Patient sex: M
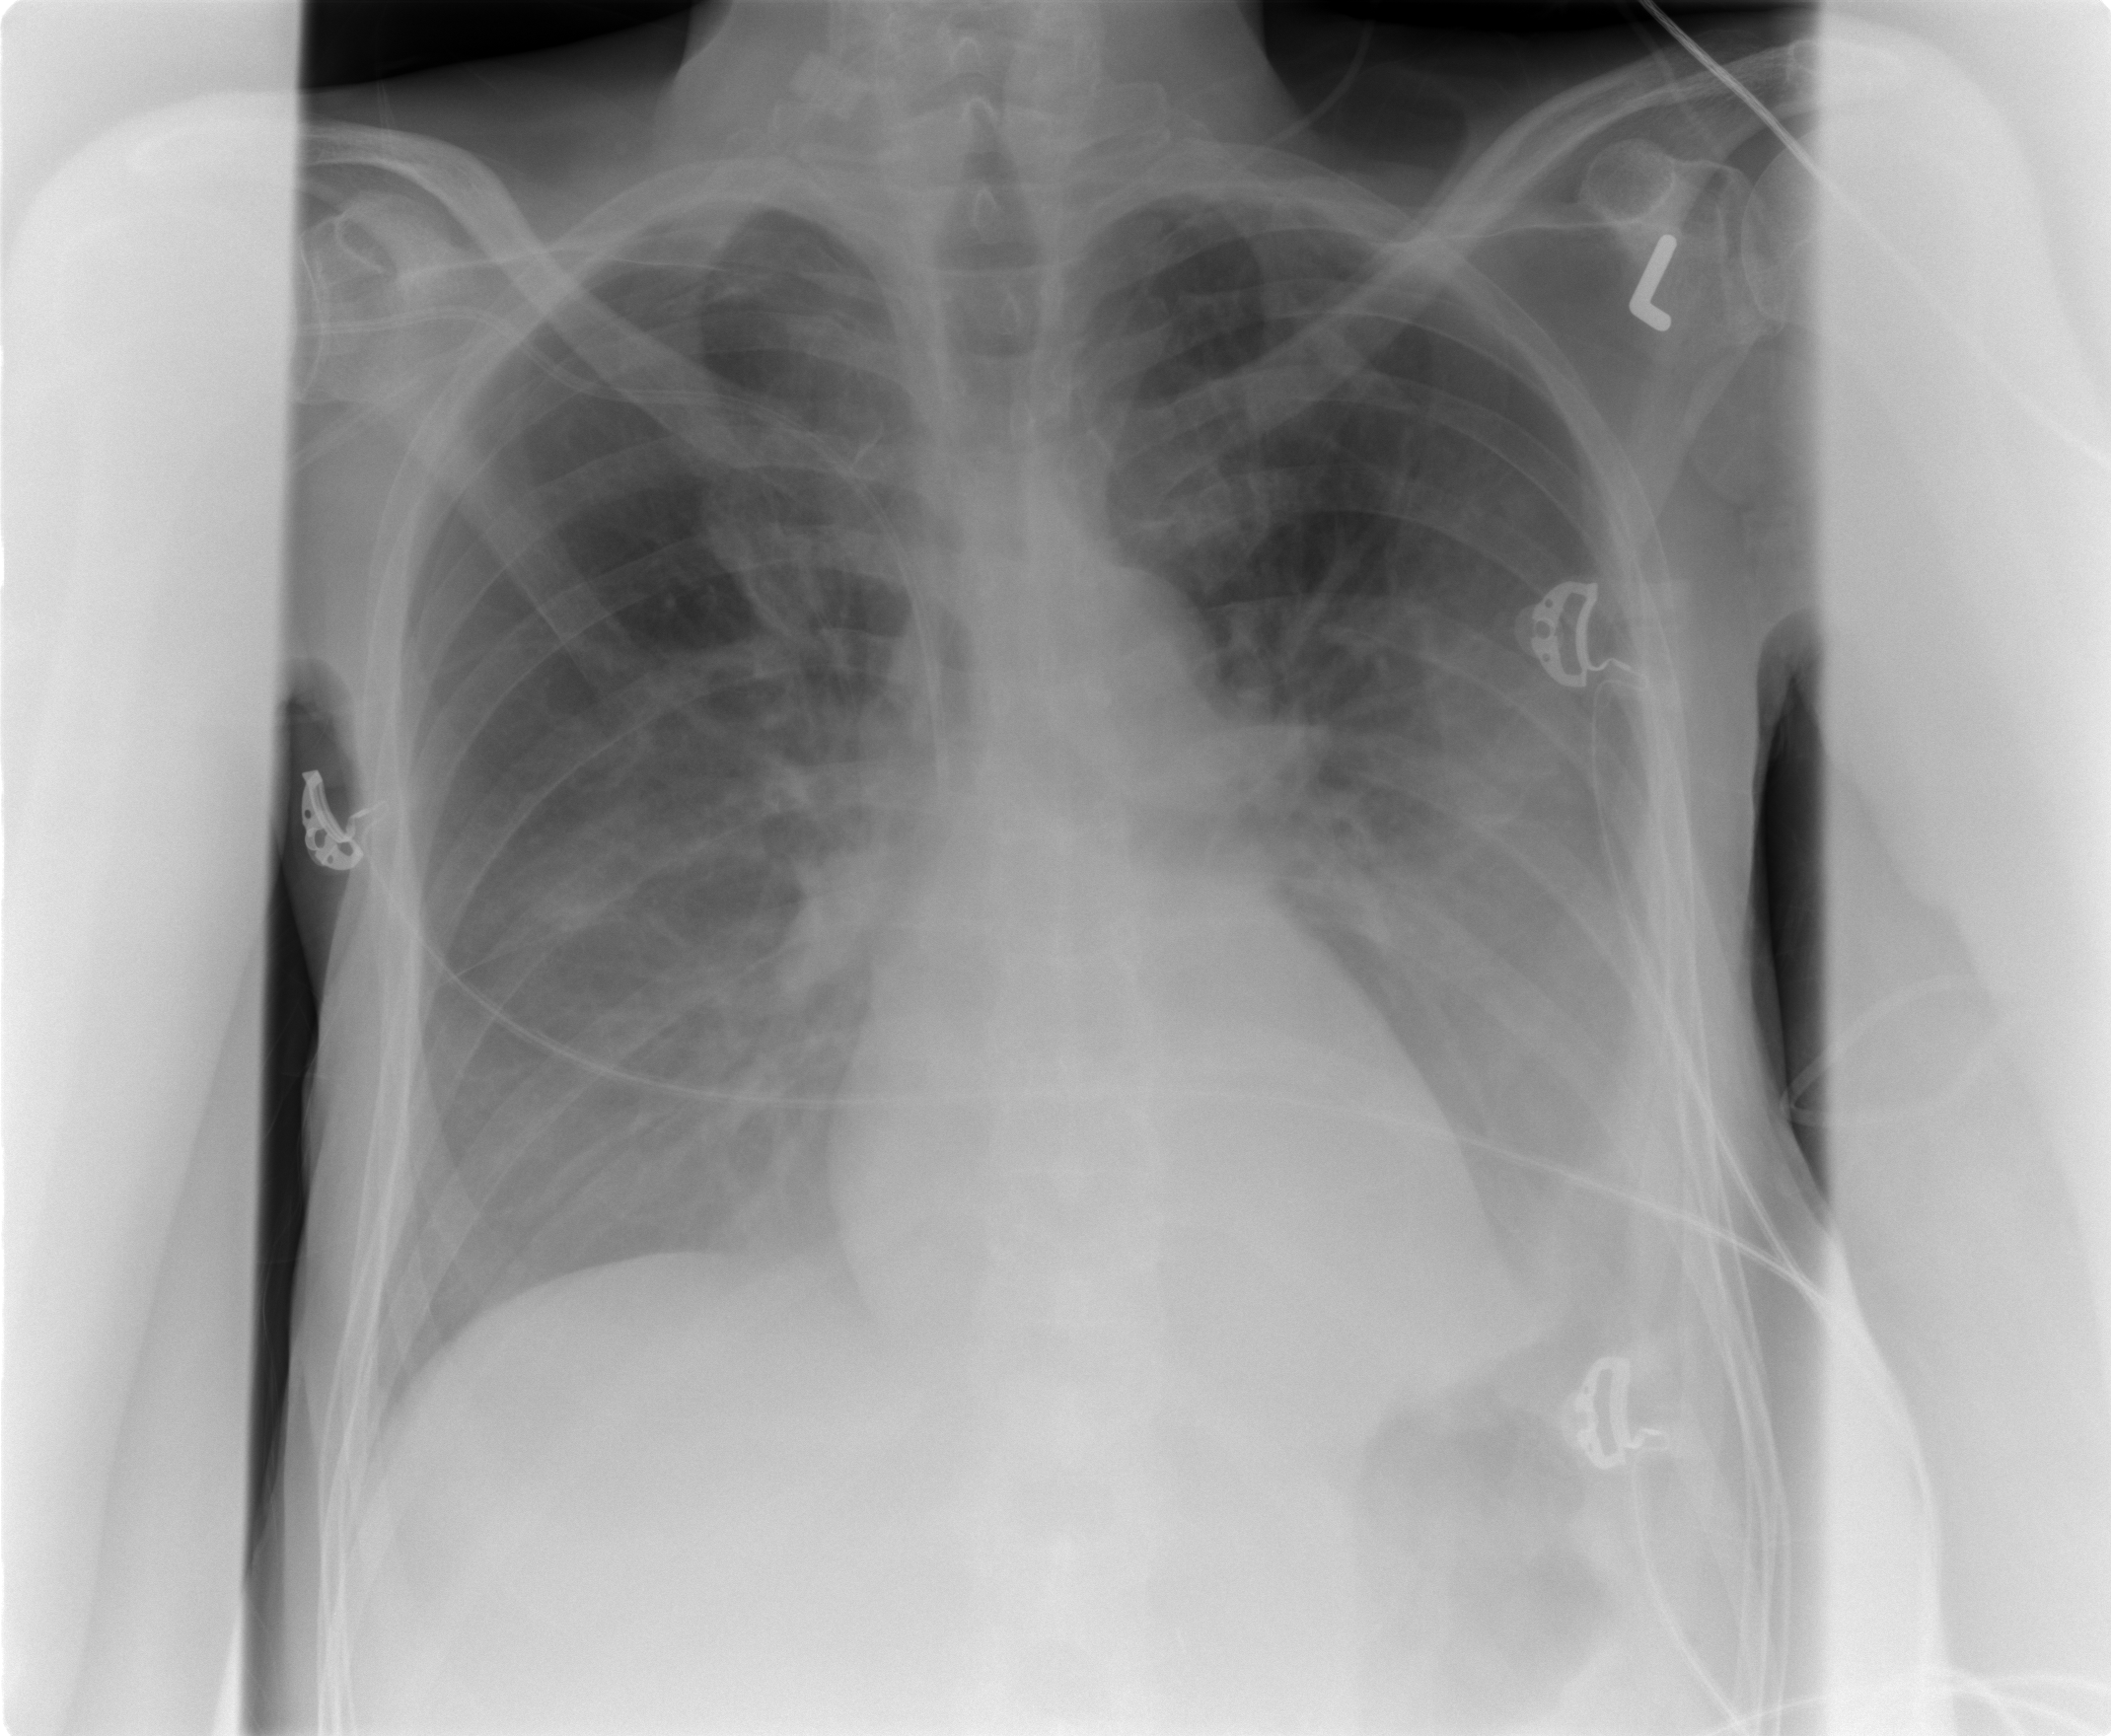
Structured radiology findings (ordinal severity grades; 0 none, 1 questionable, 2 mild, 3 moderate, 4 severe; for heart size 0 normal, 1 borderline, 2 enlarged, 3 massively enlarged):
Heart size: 0
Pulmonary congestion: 1
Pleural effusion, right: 3
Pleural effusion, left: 3
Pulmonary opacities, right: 0
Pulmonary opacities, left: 0
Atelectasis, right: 2
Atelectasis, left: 2